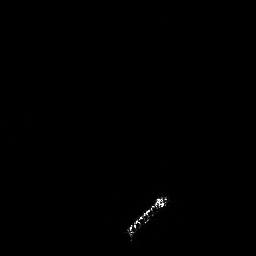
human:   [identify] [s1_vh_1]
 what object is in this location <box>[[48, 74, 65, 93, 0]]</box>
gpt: <ref>1 large ship at the bottom</ref>